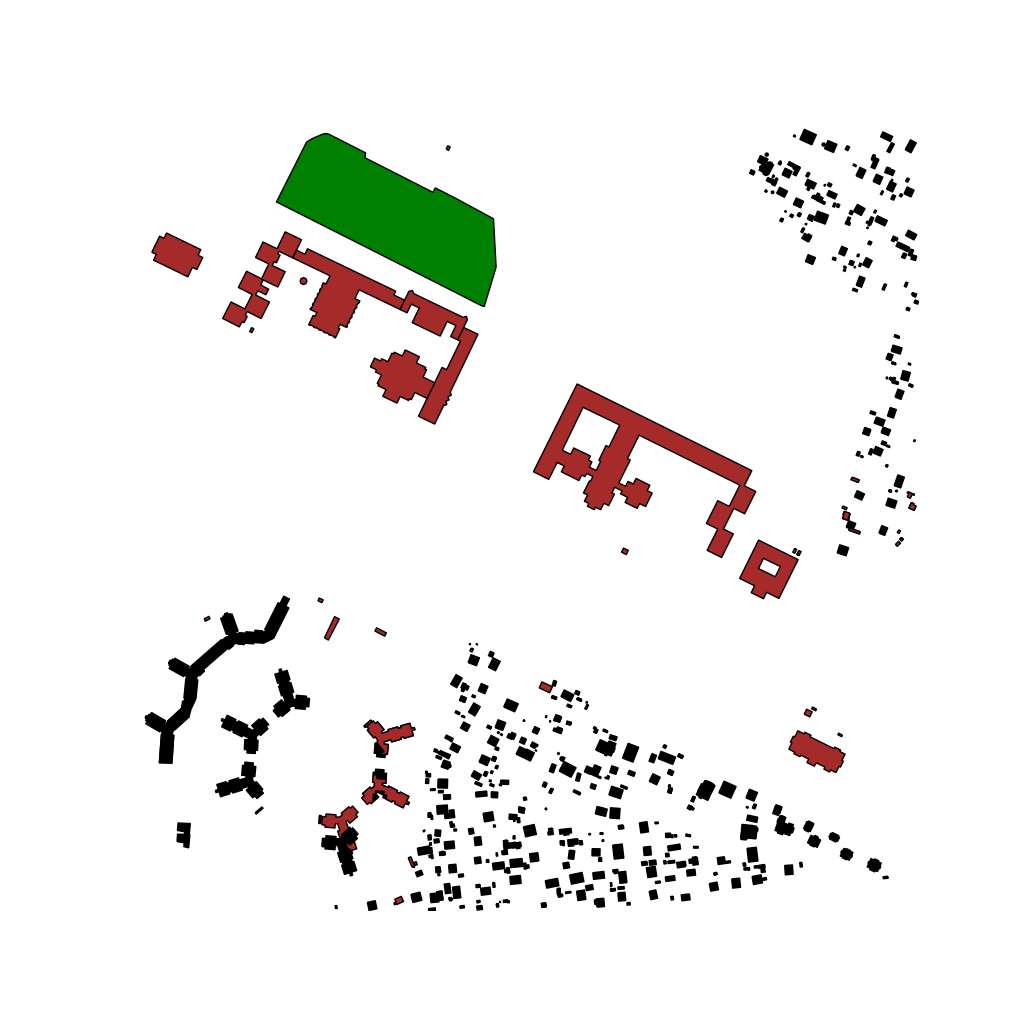
Tags: overhead vector_map, agriculture, recreation, residential, soviet, high_rise, individual_rise, low_rise, density_2, Building, Facility, Park, 1.0 km²